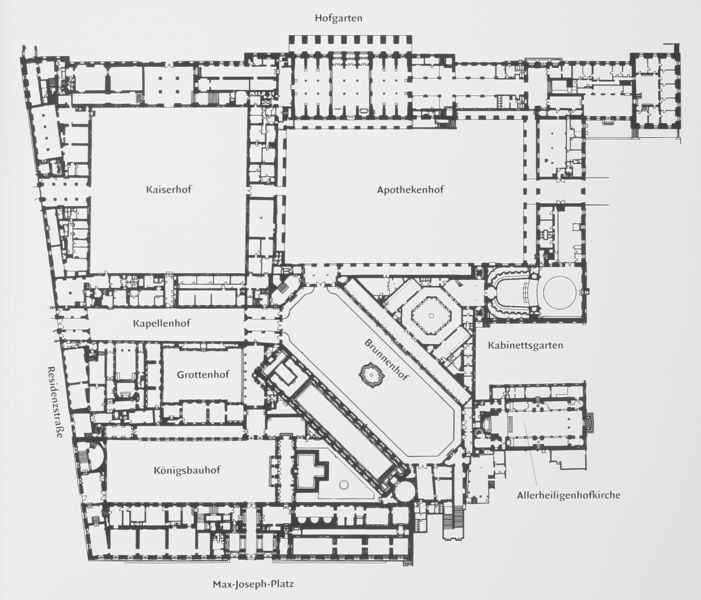
Titel: Erdgeschoss-Grundriss der heutigen Residenz
Standort: München
Institution: Residenz
Schlagwörter: weiß, raum, schwarz, strasse, architektur, theater, brunnen, garten, schrift, gasse, linien, platz, saal, treppe, rechtecke, punkte, innenhof, münchen, linie, beschriftung, räume, entwurf, residenz, grotte, schräge, plan, ludwig, klenze, grundriss, königsbau, hofgarten, innenhöfe, appartement, appartements, umbau, antiquarium, max joseph platz, brunnenhof, grottenhof, kaiserhof, residenzstrasse, nachkrieg, königshof, cuvillies, residenzgasse, apothekenhof, festsaalbau, herkulessaal, kapellenhof, allerheiligenhofkirche, aktuell, cuvulliestheater, heute, kaierhof, nachkriegszustend, sustris, vordere schwabinger gasse, vordere schwarbinger gasse